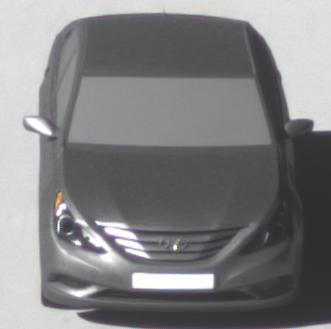
Make: Hyundai
Model: Sonata
Detailed model: Gen. 6 YF
Model produced from: 2009
Model produced until: 2016
Doors: 4
Color: gray
Road condition: dry road
Daytime: morning or afternoon
Contrast: high contrast